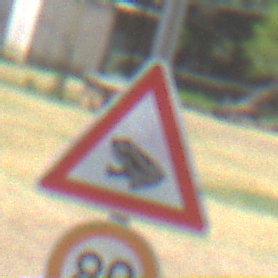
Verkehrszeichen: AmphibienwanderungRechts
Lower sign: Geschwindigkeit80
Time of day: Midday
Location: Outdoor (Nature)
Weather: Clear
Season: NotSpecified
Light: Natural